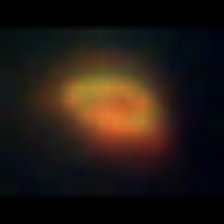
Taxon: Unknown_phyto
Group: Unknown